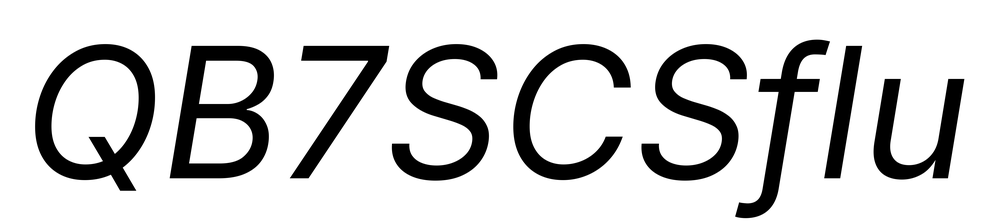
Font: Inter-Italic_Italic